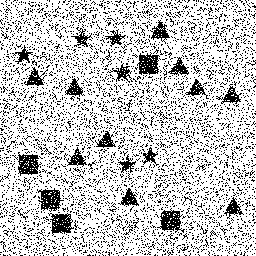
Squares: 5
Triangles: 10
Stars: 6
Total shapes: 21